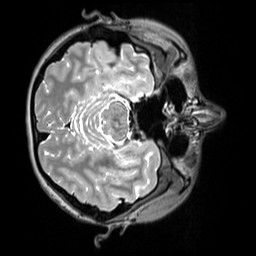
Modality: T2w
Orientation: axial
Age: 21
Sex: female
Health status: healthy
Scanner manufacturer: siemens
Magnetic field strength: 3 T
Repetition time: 3.2 s
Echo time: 0.412 s